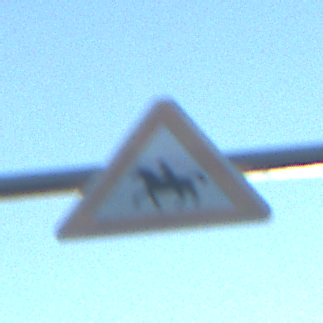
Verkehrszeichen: ReiterRechts
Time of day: MorningAfternoon
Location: Outdoor (Urban)
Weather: Clear
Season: NotSpecified
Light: Natural